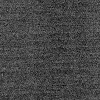
Atmospheric dust classification: dusty